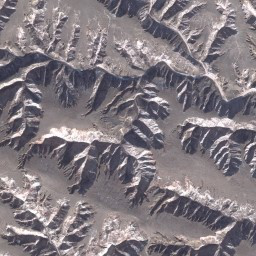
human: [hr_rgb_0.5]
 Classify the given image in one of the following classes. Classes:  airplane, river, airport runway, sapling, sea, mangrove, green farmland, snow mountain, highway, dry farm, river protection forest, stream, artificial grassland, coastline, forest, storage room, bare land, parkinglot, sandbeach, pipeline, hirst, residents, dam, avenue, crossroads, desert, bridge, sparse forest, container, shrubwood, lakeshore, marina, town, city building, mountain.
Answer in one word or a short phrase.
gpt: mountain